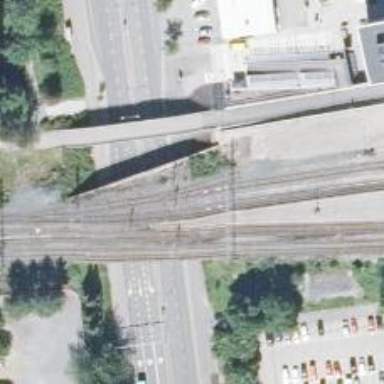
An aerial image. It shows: Railway bridge with electrified contact lines. This bridge serves as siding.